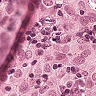
Metastatic tissue present: yes